Question: I'm totally noob in CoreData an I have a trouble. My test database incude 1 table named ZDOCTOR
'''
CREATE TABLE "ZDOCTOR" (
"id" integer NOT NULL ON CONFLICT REPLACE DEFAULT 0,
"doctorName" text,
"doctorSpec" text,
PRIMARY KEY("id")
)
'''
App .xcdatamodel has 1 corresponding entity named "Doctor"
There my setup managed context method:
'''
- (void)setupManagedObjectContext
{
_objectContext = [[NSManagedObjectContext alloc] initWithConcurrencyType:NSMainQueueConcurrencyType];
_objectModel = [NSManagedObjectModel mergedModelFromBundles:nil];
NSError *error = nil;
NSURL *appDocumentDir = [[[NSFileManager defaultManager] URLsForDirectory:NSDocumentDirectory inDomains:NSUserDomainMask] lastObject];
NSString *documentsStorePath = [[appDocumentDir path] stringByAppendingPathComponent:@"MyApp.sqlite"];
if (![[NSFileManager defaultManager] fileExistsAtPath:documentsStorePath]) {
NSString *defaultStorePath = [[NSBundle mainBundle] pathForResource:@"MyApp" ofType:@"sqlite"];
if (defaultStorePath) {
[[NSFileManager defaultManager] copyItemAtPath:defaultStorePath toPath:documentsStorePath error:NULL];
}
}
NSPersistentStoreCoordinator *coordinator = [[NSPersistentStoreCoordinator alloc] initWithManagedObjectModel:_objectModel];
NSURL *defaultStoreURL = [NSURL fileURLWithPath:documentsStorePath];
[coordinator addPersistentStoreWithType:NSSQLiteStoreType configuration:nil URL:defaultStoreURL options:nil error:&error];
if (error) {
NSLog(@"%@", error);
abort();
}
[_objectContext setPersistentStoreCoordinator:coordinator];
}
'''
In line '[coordinator addPersistentStoreWithType:NSSQLiteStoreType configuration:nil URL:defaultStoreURL options:nil error:&error];' I got error 'SQLite error code:1, 'table already exists''.
But if I rename table to anything else, all ok, except that '[_fetchedResultContoller fetchedObjects]' is empty after '-performFetch:'
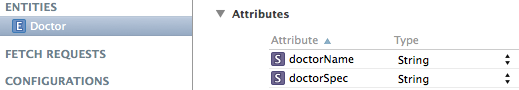
Answer: It's because you're trying to create the SQLite table by hand instead of letting Core Data do so, and you're doing it wrong. Wrong in two senses: (1) your scheme is incorrect for Core Data (the table name is probably right, everything else is wrong), and (2) there actually is no right way because Core Data schemas are created using undocumented rules.
I'm not sure what your goal is here. This is not how Core Data is designed to be used. The fact that it uses SQLite is an implementation detail that is not reflected in Core Data's API (it can use non-SQLite stores too). If you're concerned about the actual schema then you're already doing Core Data wrong. You can of course use Core Data in a manner different from the one it was designed for, but if you do then you assume all of the trouble and risk of doing so.
As for the symptoms you describe, the error 'table already exists' is quite clear. You created a table with the same name that Core Data wants to use but with a conflicting schema. Core Data is not reacting well to this.
The empty fetch requests after renaming the table make sense. Core Data's creating its own tables and (probably) ignoring the one you created.
If what you're trying to do is create a pre-populated data store, there are other SO questions that cover this. In general they involve creating the pre-populated store in Core Data, then saving that file to reuse later on.